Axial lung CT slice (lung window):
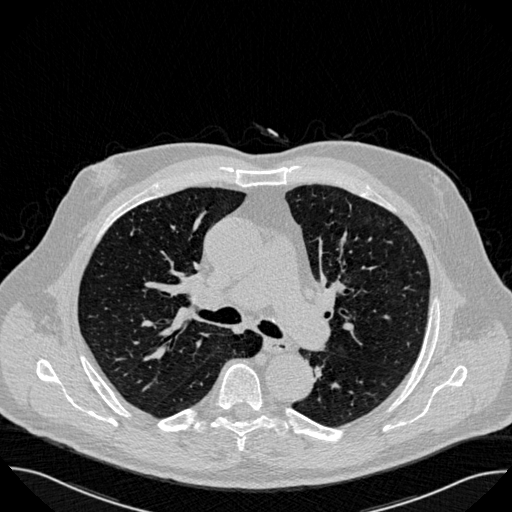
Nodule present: no